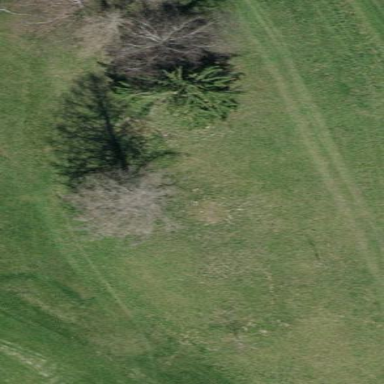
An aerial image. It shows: Rough area on grassy golf course.